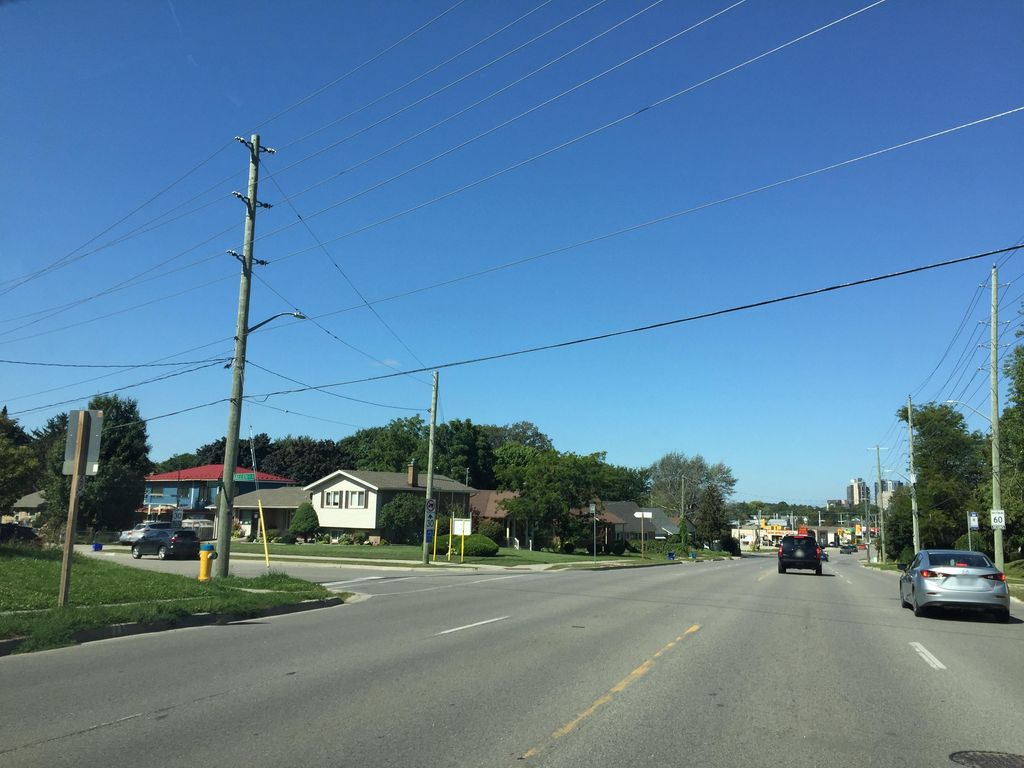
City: kitchener-waterloo